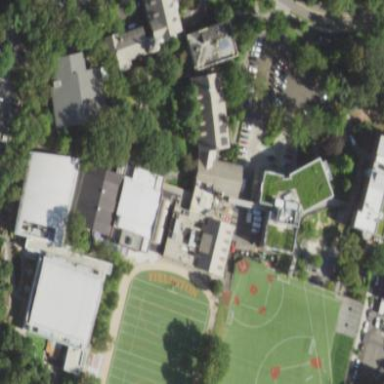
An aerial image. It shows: School.